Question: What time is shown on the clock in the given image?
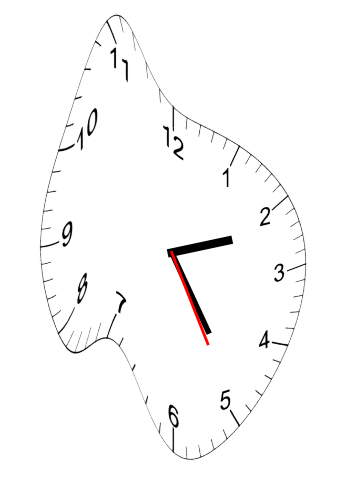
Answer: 02:24:25